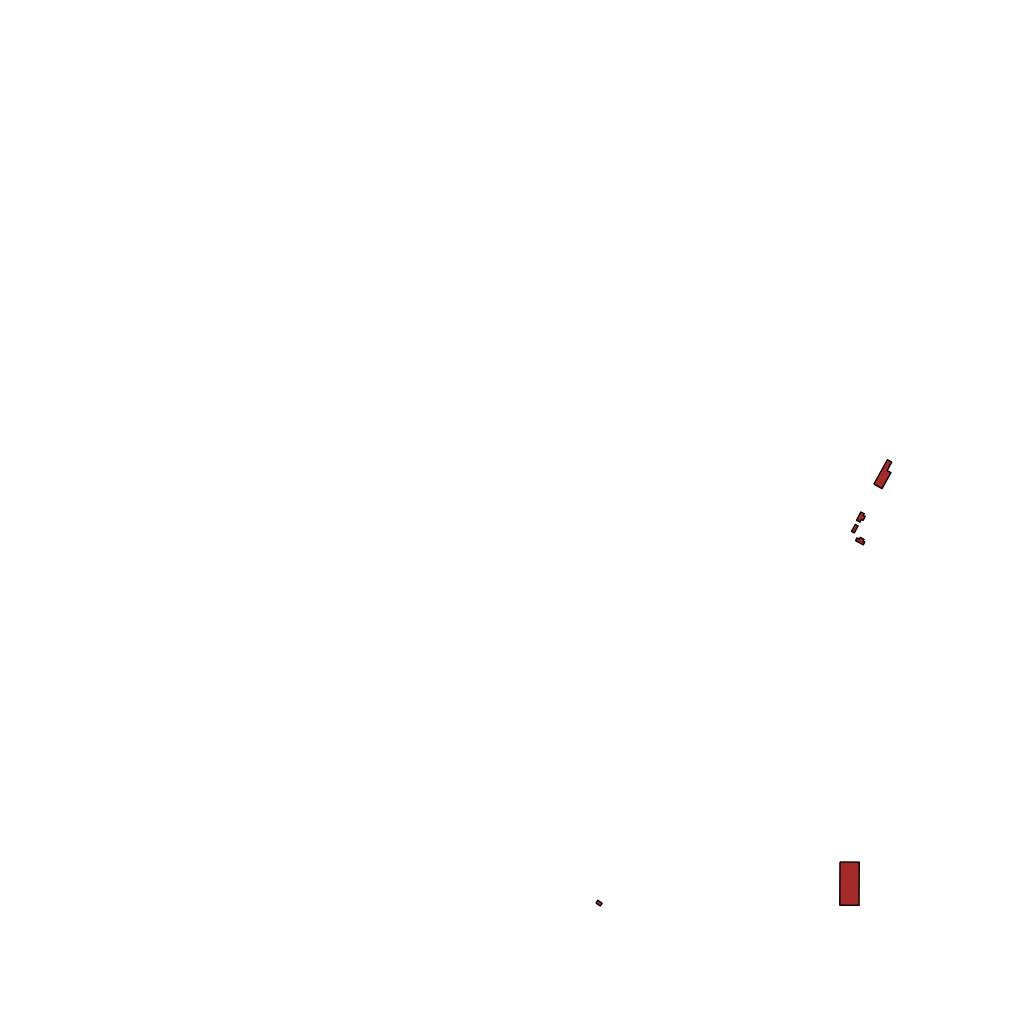
Tags: overhead vector_map, industrial, recreation, individual_rise, density_1, Facility, 1.0 km²